Question: I have a series of data that is produced by state and information type. For each state I have, for example, 3 files that have an identifier in the file name to tell me which information group it is for. The data in these files consists of rows of data that have varying lengths depending on the file type. Type 1 always has 245 comma separated values, Type 2 has 215, Type 3 has 300.
I have 3 separate SSIS 2005 packages set up to import this data but I was wondering if there is a way to do this in one package with either a Conditional Split or a Scripting Task.
I have tried the Conditional Split but it looks to me like it is expecting to have to check a row value. I then looked at the code <URL> that uses a Scripting Task. I cannot get this code to compile as it complains about "DTS not being defined." This is probably one of those cases where the author assumes I have knowledge in some, for him, basic SSIS idea - and that I do not have that knowledge.
I have modified the code there to be:
'''
Imports System
Imports System.Data
Imports System.Math
Imports System.IO
Imports Microsoft.SqlServer.Dts.Runtime
Public Class ScriptMain
' Created: Zack Bethem - AmberLeaf
Public Sub Main()
Dim fileLoc, fileName As String
If Dts.Variables.Contains("User::fileName") = True Then
fileName = CStr(Dts.Variables.Item("User::fileName").Value)
If fileName.Contains("<PHONE>") Then
Dts.Variables.Item("User::SexByInd").Value = True
ElseIf fileName.Contains("<PHONE>") Then
Dts.Variables.Item("User::SexByOcc").Value = True
ElseIf fileName.Contains("<PHONE>") Then
Dts.Variables.Item("User::Migration").Value = True
End If
Dts.TaskResult = Dts.Results.Success
Else
Dts.TaskResult = Dts.Results.Failure
End If
End Sub
End Class
'''
As you can see from the code:
I am looping over the files in a directory using a For Each loop.
I am assigning the file name for each file to 'User::fileName' and then checking if the file name contains one of 3 string elements.
If it contains Type 1 then it goes to a different branch than Type2/Type3, etc.
Since this code does not compile I am cannot check to see if the rest of his example will work. I am not sure what kind of Scripting Task he is using either since I was presented with 3 options but all involved some kind of manipulation of a row or row element of data from as the Input to the Scripting Task. What I want to do is pass the 'User::fileName' as the input and get then test the boolean values of the other 3 'User::' variables to make the 3 branches.
My current thinking is this:
Inside a single For Each Loop there is this Data Flow Task:
'''
Scripting Task
/ | (Type1) (Type2) (Type3)
| | |
CSV_Files1 CSV_Files2 CSV_Files3
| | |
OLEDB_Dest1 OLEDB_Dest2 OLEDB_Dest3
'''
Where the CSV_Files1-3 use a unique SourceConnectionFlat file to read/map the columns to the OLEDB_Dest tables.
EDITS:

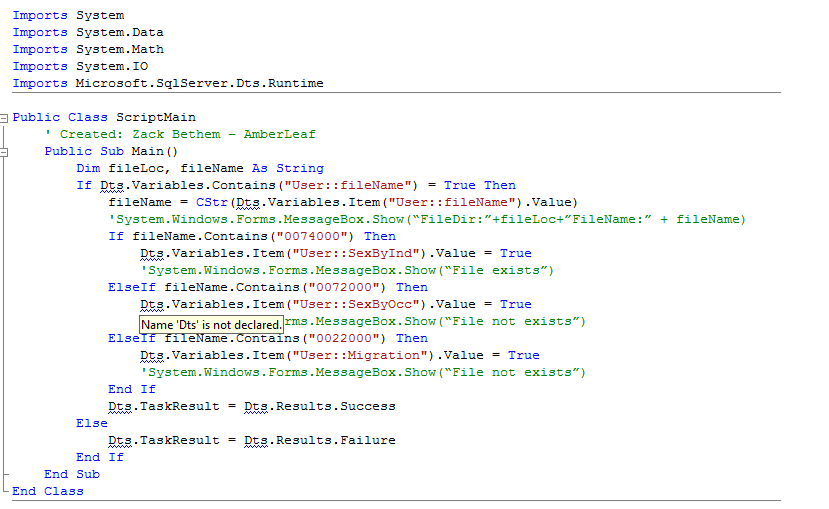
Answer: In a Script task in the Control Flow, you can check the Filename (in a variable here) and set a variable called Type...
'''
If Dts.Variables("User::FilePath").Value.ToString.Contains("cl") Then
Dts.Variables("User::Type").Value = 1
Else
Dts.Variables("User::Type").Value = 2
End If
Dts.TaskResult = Dts.Results.Success
'''
Then use precedent constraints (double click on the constraint line) to check for Success of the Script Task, and the value of the Type variable, as shown here.

The flow would look similar to this, with each constraint checking a different value of Type...

You could drop this into a For Each task to loop through your folder and set the FilePath variable.